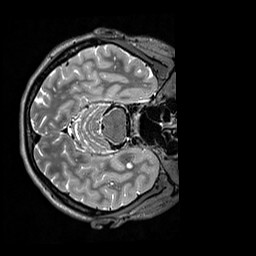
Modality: T2w
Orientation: axial
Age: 33
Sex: female
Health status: healthy
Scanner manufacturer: siemens
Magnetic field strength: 3 T
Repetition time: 3.2 s
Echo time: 0.568 s